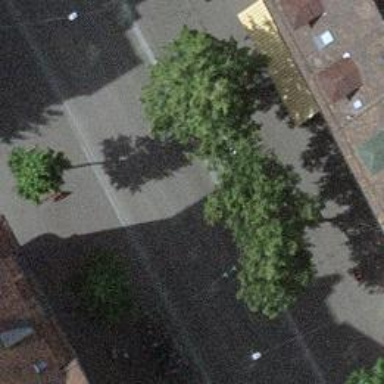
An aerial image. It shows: Bicycle parking area with bollards.